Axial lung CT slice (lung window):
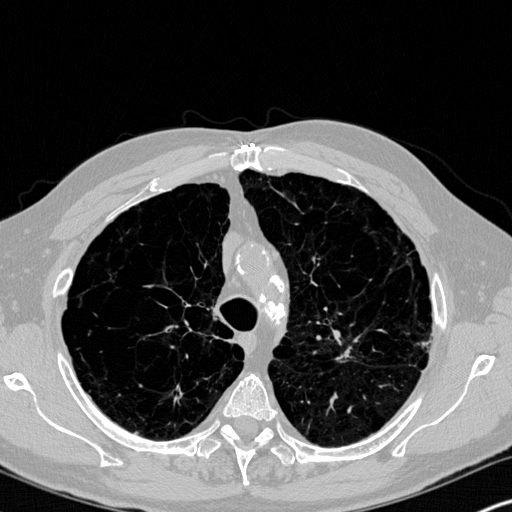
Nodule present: no